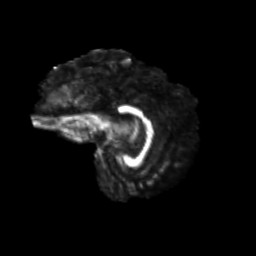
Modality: FA
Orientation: sagittal
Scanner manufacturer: siemens
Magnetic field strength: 3 T
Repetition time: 9.2 s
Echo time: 0.084 s